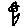
Label: flower